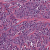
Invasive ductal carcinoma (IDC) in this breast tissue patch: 1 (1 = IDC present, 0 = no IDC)